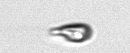
Label: Cryptophyta